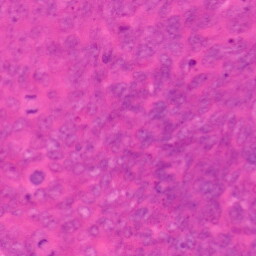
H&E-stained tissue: Colon